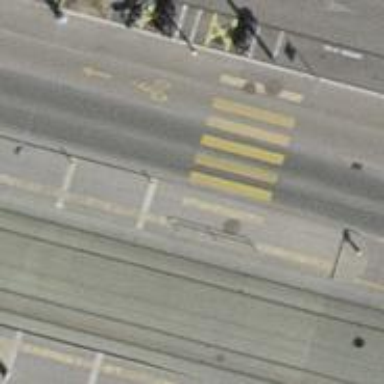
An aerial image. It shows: Uncontrolled zebra crossing on the road.